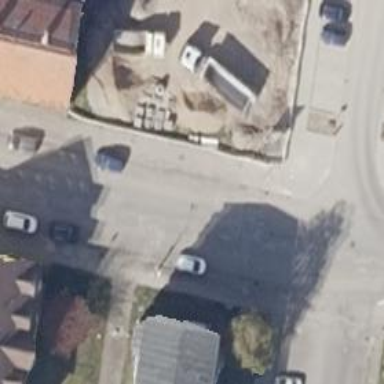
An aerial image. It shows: Paved driveway road for service vehicles.